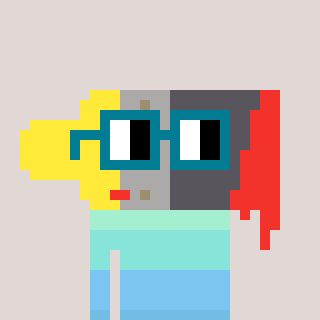
a pixel art character with square dark green glasses, a paintbrush-shaped head and a orange-colored body on a warm background